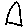
Label: triangle